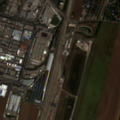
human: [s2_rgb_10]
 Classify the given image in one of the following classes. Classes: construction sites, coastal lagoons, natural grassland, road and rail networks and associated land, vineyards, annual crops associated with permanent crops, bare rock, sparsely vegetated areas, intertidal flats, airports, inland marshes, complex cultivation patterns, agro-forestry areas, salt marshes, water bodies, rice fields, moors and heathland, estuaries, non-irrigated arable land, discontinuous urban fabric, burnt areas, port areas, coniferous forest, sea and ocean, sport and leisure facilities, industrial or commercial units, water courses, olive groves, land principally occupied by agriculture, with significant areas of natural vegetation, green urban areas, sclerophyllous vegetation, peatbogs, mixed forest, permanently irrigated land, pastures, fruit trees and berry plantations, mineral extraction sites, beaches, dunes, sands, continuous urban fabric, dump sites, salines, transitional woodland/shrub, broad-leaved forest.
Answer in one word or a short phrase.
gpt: discontinuous urban fabric, industrial or commercial units, non-irrigated arable land